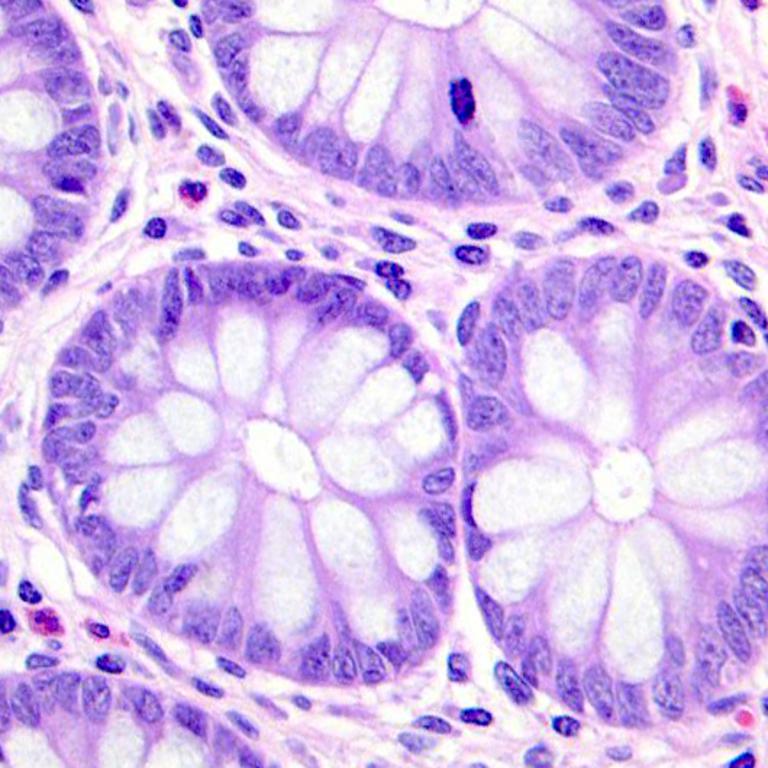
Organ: colon
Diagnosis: benign